Interaction volume radius: 10 \u00c5
Interaction volume height: 35 \u00c5
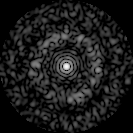
Disorder parameter: 0.8393